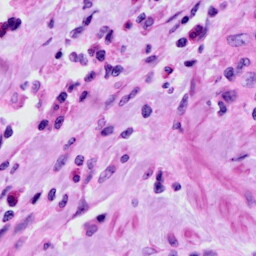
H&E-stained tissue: Cervix